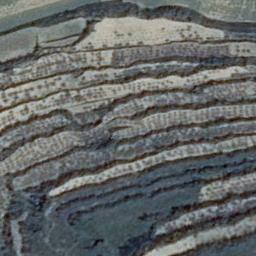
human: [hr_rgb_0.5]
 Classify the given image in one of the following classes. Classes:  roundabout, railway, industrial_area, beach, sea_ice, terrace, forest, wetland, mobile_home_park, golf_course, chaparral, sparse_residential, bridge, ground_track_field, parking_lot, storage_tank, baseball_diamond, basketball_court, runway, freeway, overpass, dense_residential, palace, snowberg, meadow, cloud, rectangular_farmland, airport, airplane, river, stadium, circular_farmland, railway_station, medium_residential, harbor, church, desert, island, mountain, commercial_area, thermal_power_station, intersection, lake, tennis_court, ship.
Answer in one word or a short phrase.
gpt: terrace